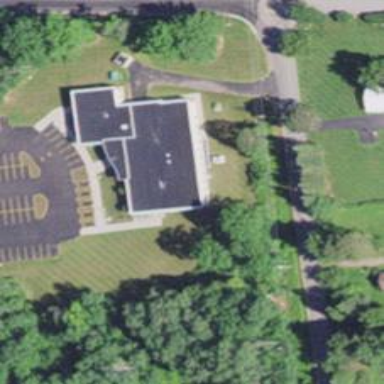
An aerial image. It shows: Healthcare clinic.